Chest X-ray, AP view. Patient: 54 years old, sex F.
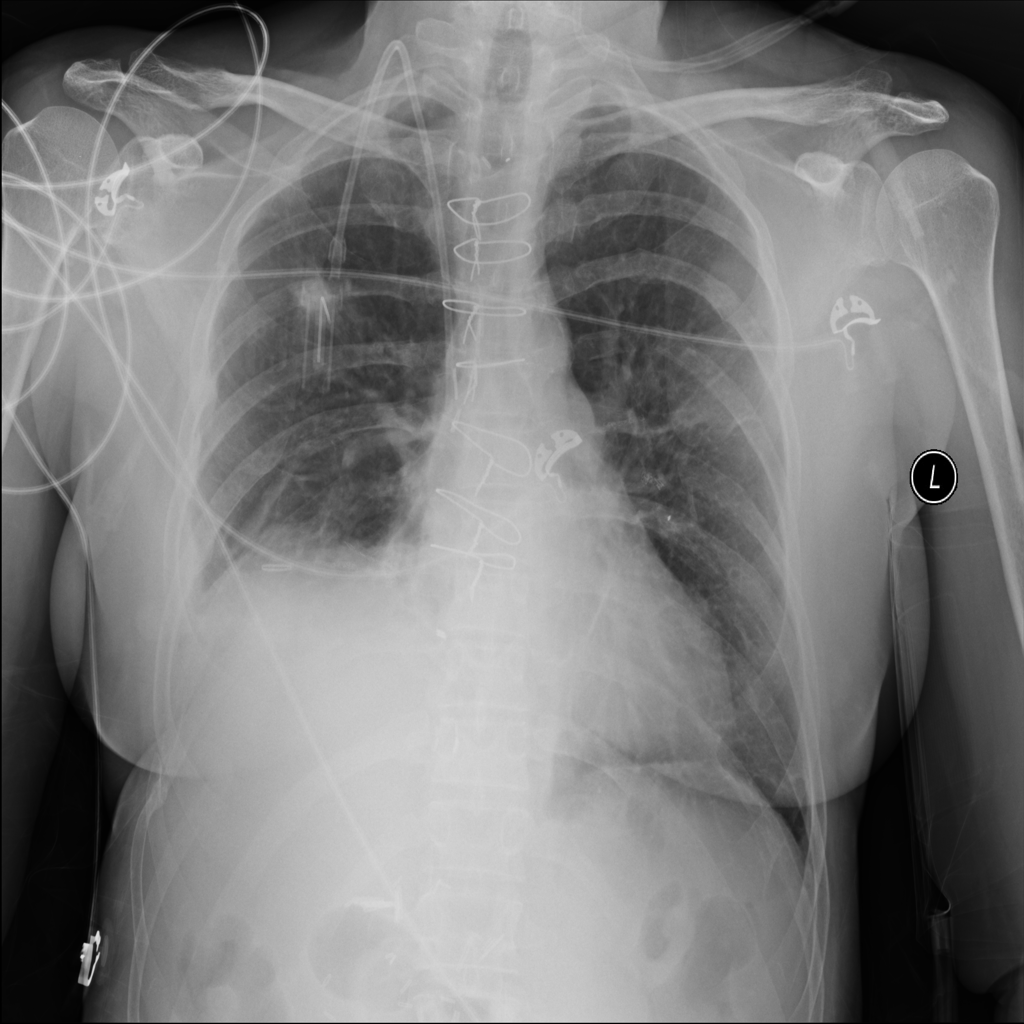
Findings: No Finding